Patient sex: F
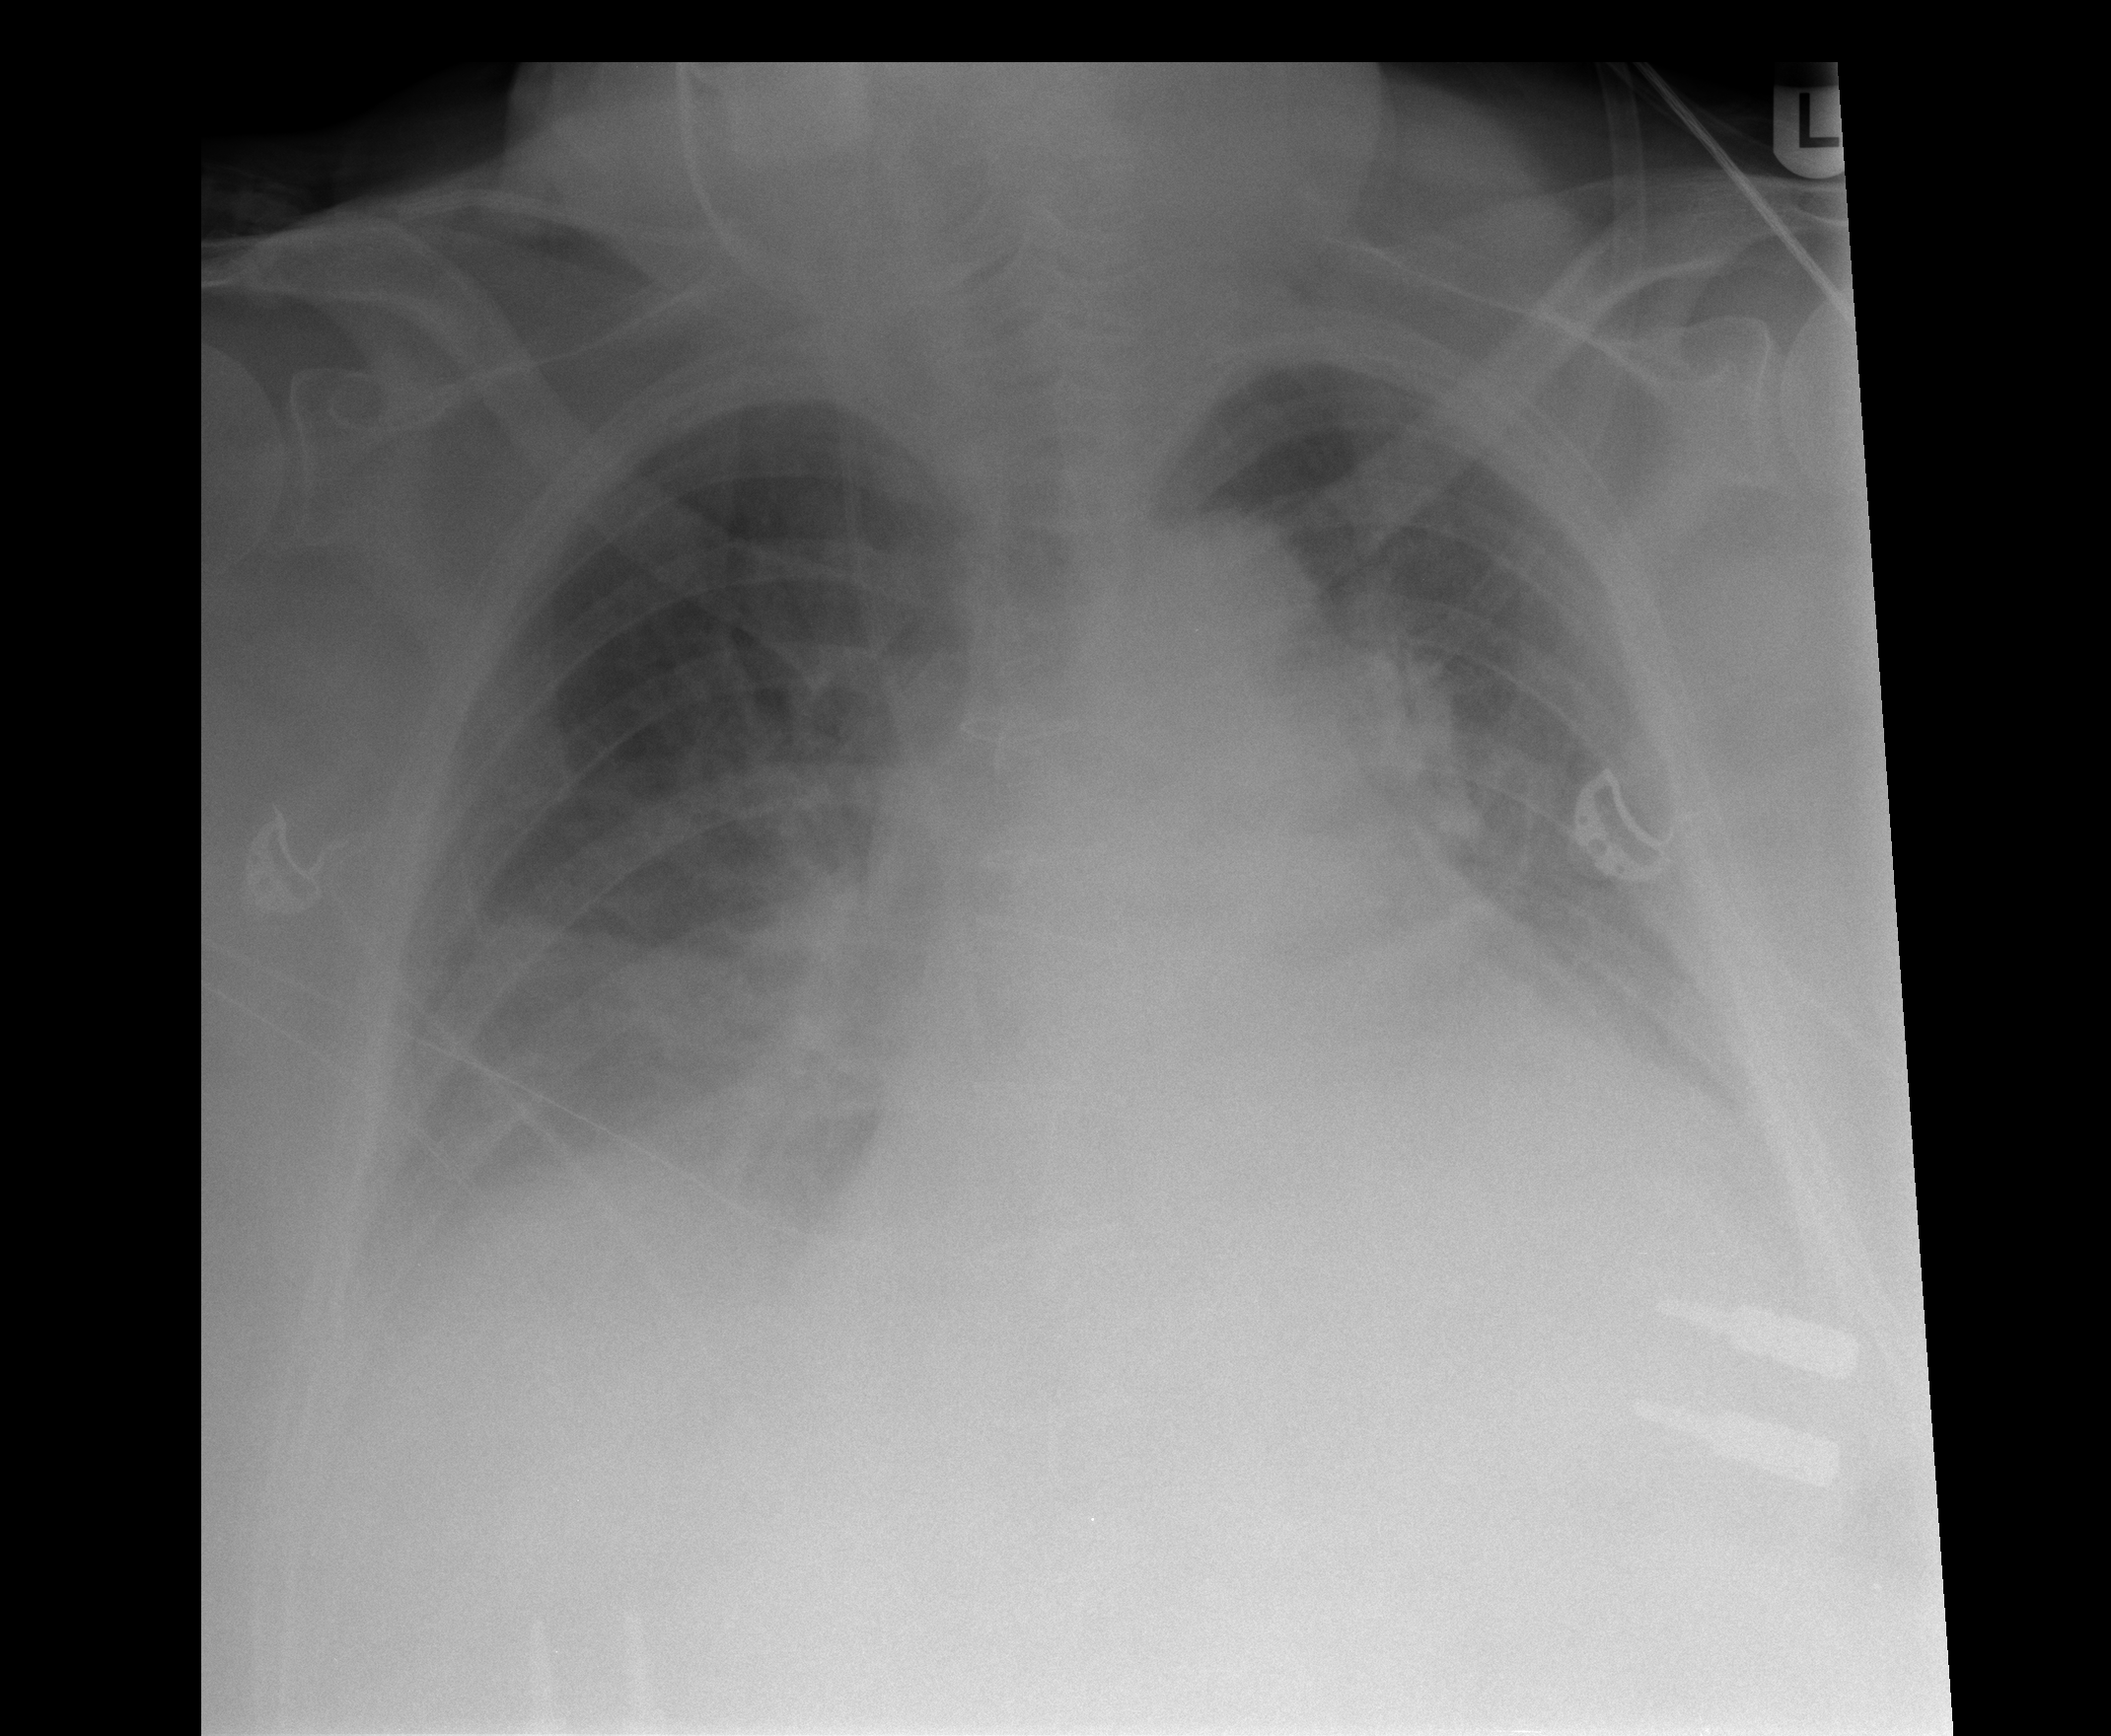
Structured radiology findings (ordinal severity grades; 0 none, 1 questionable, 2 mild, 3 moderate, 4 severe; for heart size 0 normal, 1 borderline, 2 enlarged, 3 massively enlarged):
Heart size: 2
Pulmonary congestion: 2
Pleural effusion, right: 2
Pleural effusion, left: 2
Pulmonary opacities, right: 2
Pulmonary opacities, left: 2
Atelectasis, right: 2
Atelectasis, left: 2